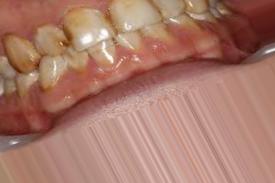
Condition: Tooth Discoloration